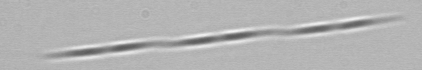
Label: Pseudo-nitzschia